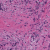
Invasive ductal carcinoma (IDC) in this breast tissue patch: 1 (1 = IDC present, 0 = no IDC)